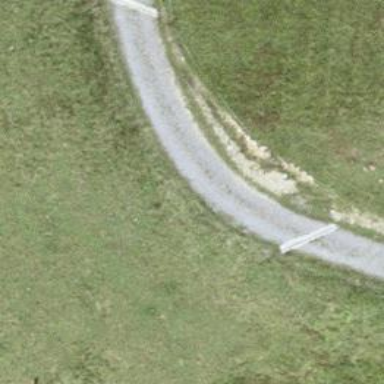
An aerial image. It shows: Unpaved track with grade4 surface.